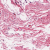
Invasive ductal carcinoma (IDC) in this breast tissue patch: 0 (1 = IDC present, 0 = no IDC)